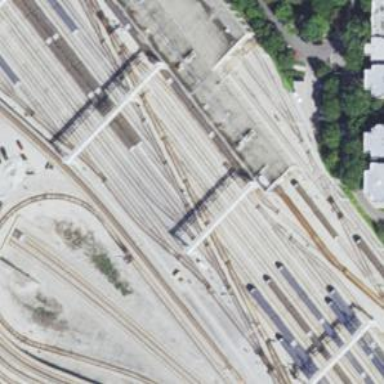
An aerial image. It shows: Electrified rail service yard.